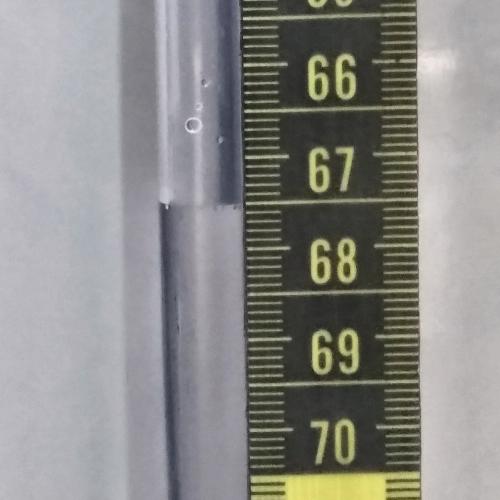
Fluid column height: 67.5 cm